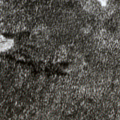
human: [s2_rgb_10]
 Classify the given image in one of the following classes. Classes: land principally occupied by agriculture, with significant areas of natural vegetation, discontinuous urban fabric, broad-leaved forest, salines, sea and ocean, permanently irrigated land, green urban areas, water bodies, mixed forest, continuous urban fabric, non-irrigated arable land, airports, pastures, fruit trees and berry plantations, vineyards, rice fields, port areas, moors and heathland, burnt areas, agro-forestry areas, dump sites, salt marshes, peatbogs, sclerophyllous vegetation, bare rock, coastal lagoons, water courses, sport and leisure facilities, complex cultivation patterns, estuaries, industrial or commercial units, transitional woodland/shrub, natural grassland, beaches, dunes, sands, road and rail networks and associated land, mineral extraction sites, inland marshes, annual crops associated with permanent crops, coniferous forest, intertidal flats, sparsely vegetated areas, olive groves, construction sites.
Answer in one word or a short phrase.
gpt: coniferous forest, peatbogs